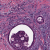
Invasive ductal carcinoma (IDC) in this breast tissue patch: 0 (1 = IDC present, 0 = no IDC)